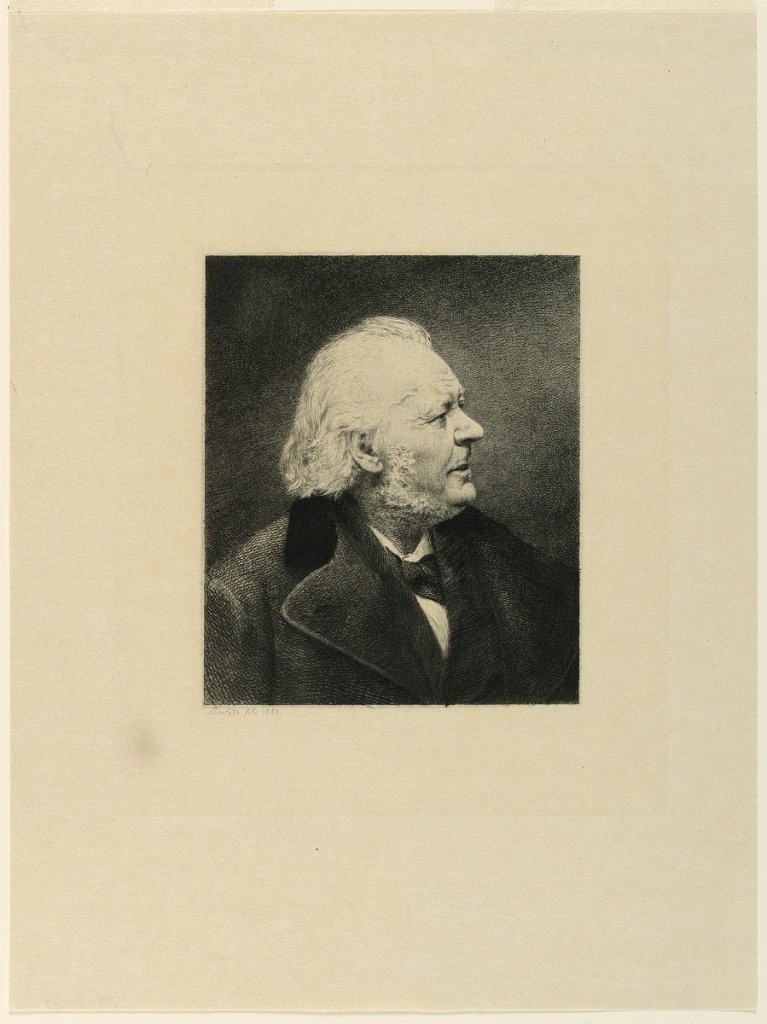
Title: Portrait of Honoré Daumier
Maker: Auguste Boulard the younger, French, 1852 - 1927
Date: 1880
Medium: Etching in black ink on cream-colored paper
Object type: Print
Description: Vertical rectangle. Bust portrait of the artist, Honore Daumier (1808-1879), profile. He wears cheek whiskers and long white hair.